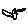
Label: bird